Current action and preconditions to check: trajectory_clear

Your task: For each precondition in the list above, predict whether it will hold at this action.

Consider the current scene as observed from the mobile robot's camera, and analyze the predicted future states of all dynamic agents (e.g., people, animals, vehicles, or any moving entities) within the NEXT SECOND.

IMPORTANT: Only answer "very likely" if you are absolutely certain—based on strong, clear evidence—that a dynamic agent will violate the precondition in the predicted future state. Do NOT answer "very likely" for unlikely, ambiguous, or low-probability risks.

Ask yourself for each precondition: Is there a high probability, with clear and convincing evidence, that the predicted future states of any dynamic agent will interfere with the predicted future state of the currently executing action within the NEXT SECOND, causing that precondition to fail?

Assess the risk level based on these predictions. Use "likely" or "very likely" if motions create a clear risk of interference.

Use "neutral" or "improbable" if agents are nearby but their predicted paths are clearly diverging or non-conflicting.

Failure Risk Categories: "very improbable", "improbable", "neutral", "likely", "very likely"

Answer Format: Output ONLY the probability_of_failure value from these categories: "very improbable", "improbable", "neutral", "likely", "very likely"

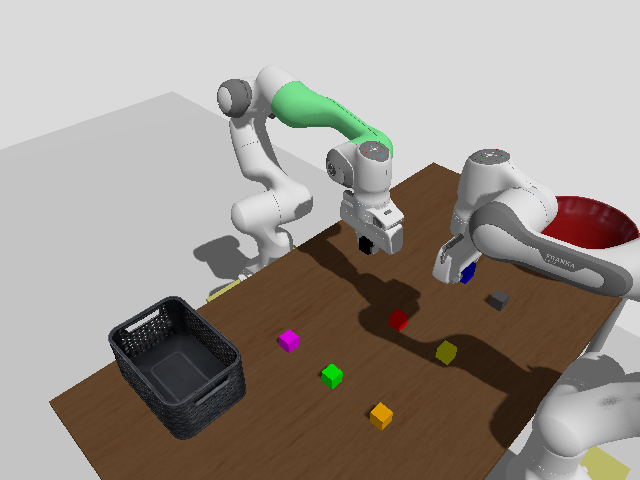

Answer: improbable